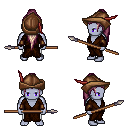
a pixel art fantasy rpg character, male body template, dark elf, purple skin, brown robe, white pants, white blonde extra-long topknot hairstyle, leather cap, cloth bracers, spear, four views (front, back, left, right), 2x2 character sprite sheet, small pixel art, hard edges, no anti-aliasing